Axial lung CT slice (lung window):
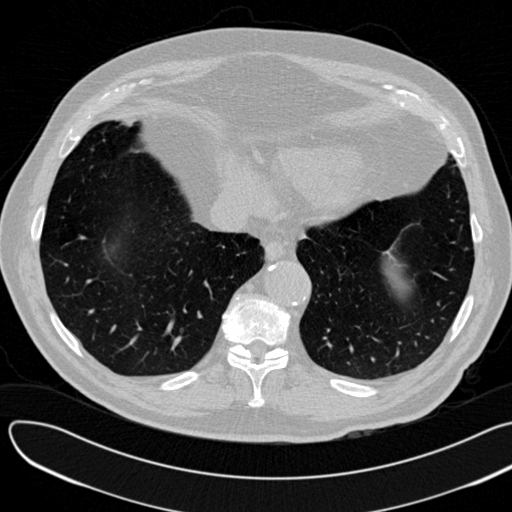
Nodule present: yes
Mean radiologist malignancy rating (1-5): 3